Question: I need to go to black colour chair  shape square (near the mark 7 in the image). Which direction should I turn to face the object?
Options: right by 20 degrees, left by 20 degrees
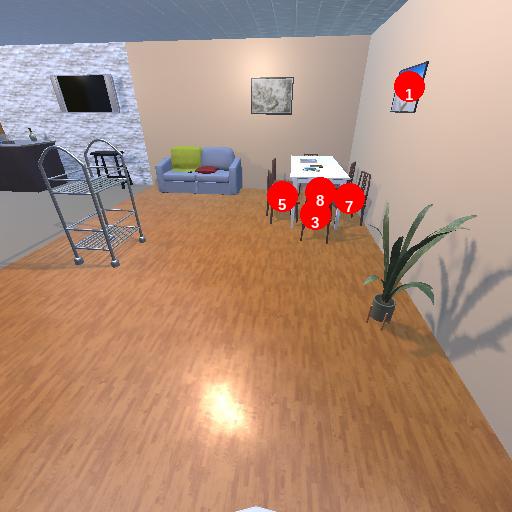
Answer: right by 20 degrees